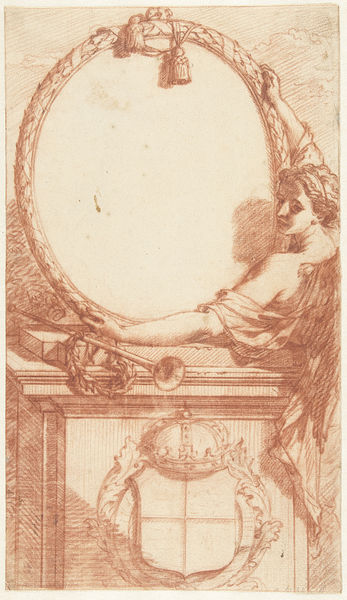
Titel: Ontwerp voor het kader rond een portret van Hendrik VIII
Künstler: Adriaen van der Werff
Standort: Amsterdam
Institution: Rijksmuseum
Schlagwörter: femme, gravure, antique, toge, crayon, perspective, rome, mirroir, symbole, royal